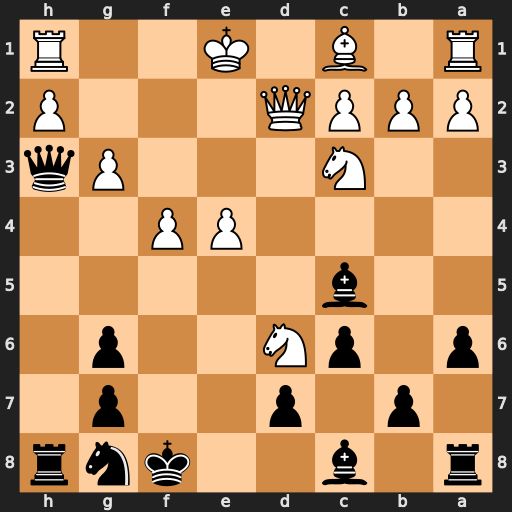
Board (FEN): r1b2knr/1p1p2p1/p1pN2p1/2b5/4PP2/2N3Pq/PPPQ3P/R1B1K2R
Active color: b
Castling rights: KQ
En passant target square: -
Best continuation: Qxg3+ hxg3 Rxh1+ Ke2 Rh2+ Kf3 Rxd2 Bxd2 Bxd6